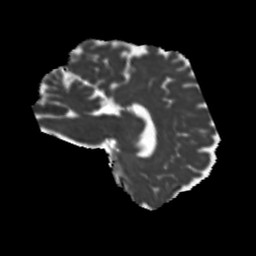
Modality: MD
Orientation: sagittal
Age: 70
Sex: male
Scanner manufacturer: siemens
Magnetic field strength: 3 T
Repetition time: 5.25 s
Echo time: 0.08 s